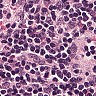
Metastatic tissue present: no